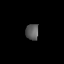
Tissue: lung
Cell type: Myeloid cells
Senescence score: 0.5402
Nuclear area (px): 208
Mean DAPI intensity: 91.327